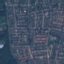
Land use / land cover: Residential